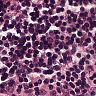
Metastatic tissue present: no